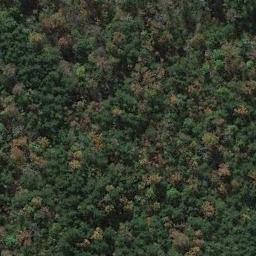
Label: forest